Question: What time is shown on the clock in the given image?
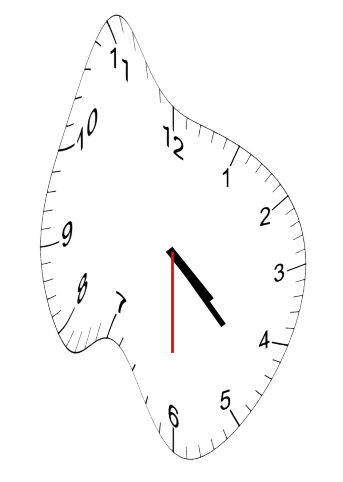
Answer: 04:22:30